Question: I build an alpha shape from some points (example given in code) and want to export the shape to a raster graphics format. I need the shape only, not the plot markings (axis, scales ect).
I need only the resulting triangle on white ground as a bitmap.
Scale needs to be 1 unit = 1 pixel.
'''
x = [0 10 20 30 30 30 15];
y = [0 0 0 0 15 30 15];
shape = alphaShape (x',y');
plot (shape, 'FaceColor', 'black');
'''

I have not found anything on how to export shapes or how to rasterize them. Is there any way to do that?
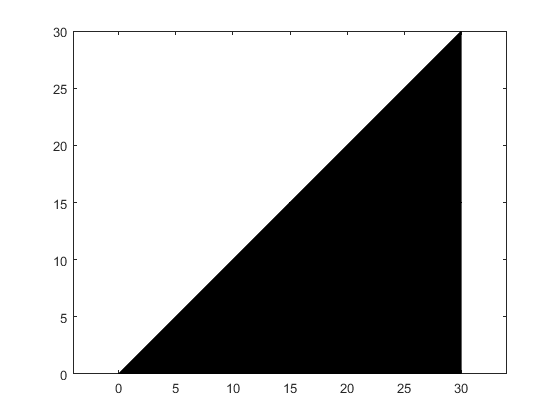
Answer: Run the following code after yours.
'''
imgwidth = max(1, ceil(max(x) - min(x)));
imgheight = max(1, ceil(max(y) - min(y)));
ax = gca;
ax.Visible = 'off';
ax.XTickMode = 'manual';
ax.YTickMode = 'manual';
ax.ZTickMode = 'manual';
ax.XLimMode = 'manual';
ax.YLimMode = 'manual';
ax.ZLimMode = 'manual';
ax.Position = ax.OuterPosition;
af = gcf;
figpos = getpixelposition(af);
resolution=get(0, 'ScreenPixelsPerInch');
set(af, 'paperunits','inches', ....
'papersize',[imgwidth imgheight]/resolution, ....
'paperposition',[0 0 [imgwidth imgheight]/resolution]);
print(af,'out.png','-dpng',['-r',num2str(resolution)],'-opengl')
'''
Things done:
- - - -
Things not done:
-
This screenshot shows non-unity aspect ratio output:
<URL>
References
<URL>
<URL>
<URL>
<URL>